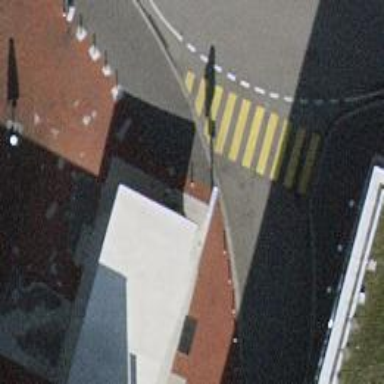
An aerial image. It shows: Bollard.